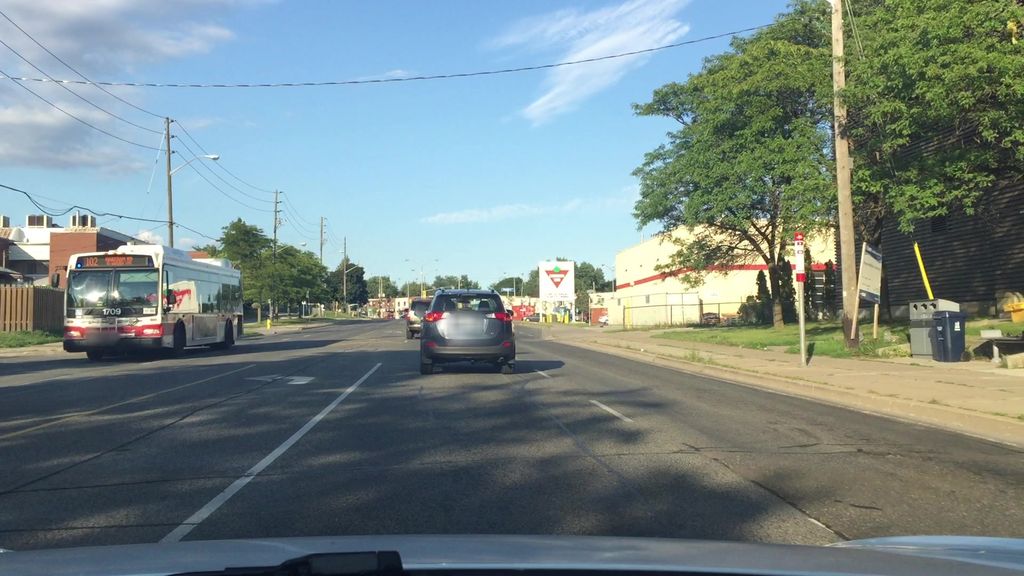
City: toronto